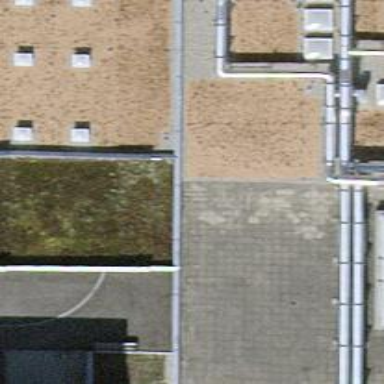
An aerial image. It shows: Close-up view of roof of building.